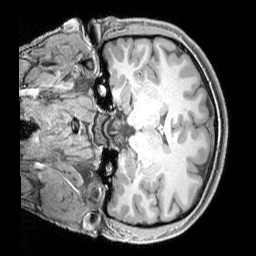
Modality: T1w
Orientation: coronal
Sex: male
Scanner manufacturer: siemens
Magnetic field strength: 3 T
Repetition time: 2.3 s
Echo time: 0.00226 s